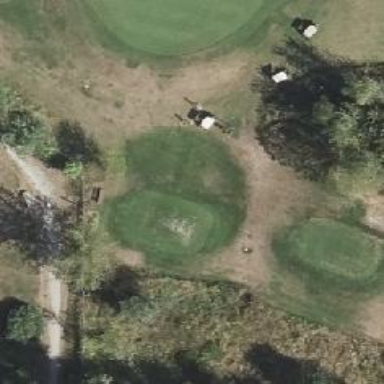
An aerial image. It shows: Golf tee.